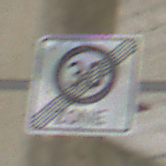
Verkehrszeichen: EndeZone30
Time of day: MorningAfternoon
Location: Roofed (Suburban)
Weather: PartlyCloudy
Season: Winter
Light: Natural